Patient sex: F
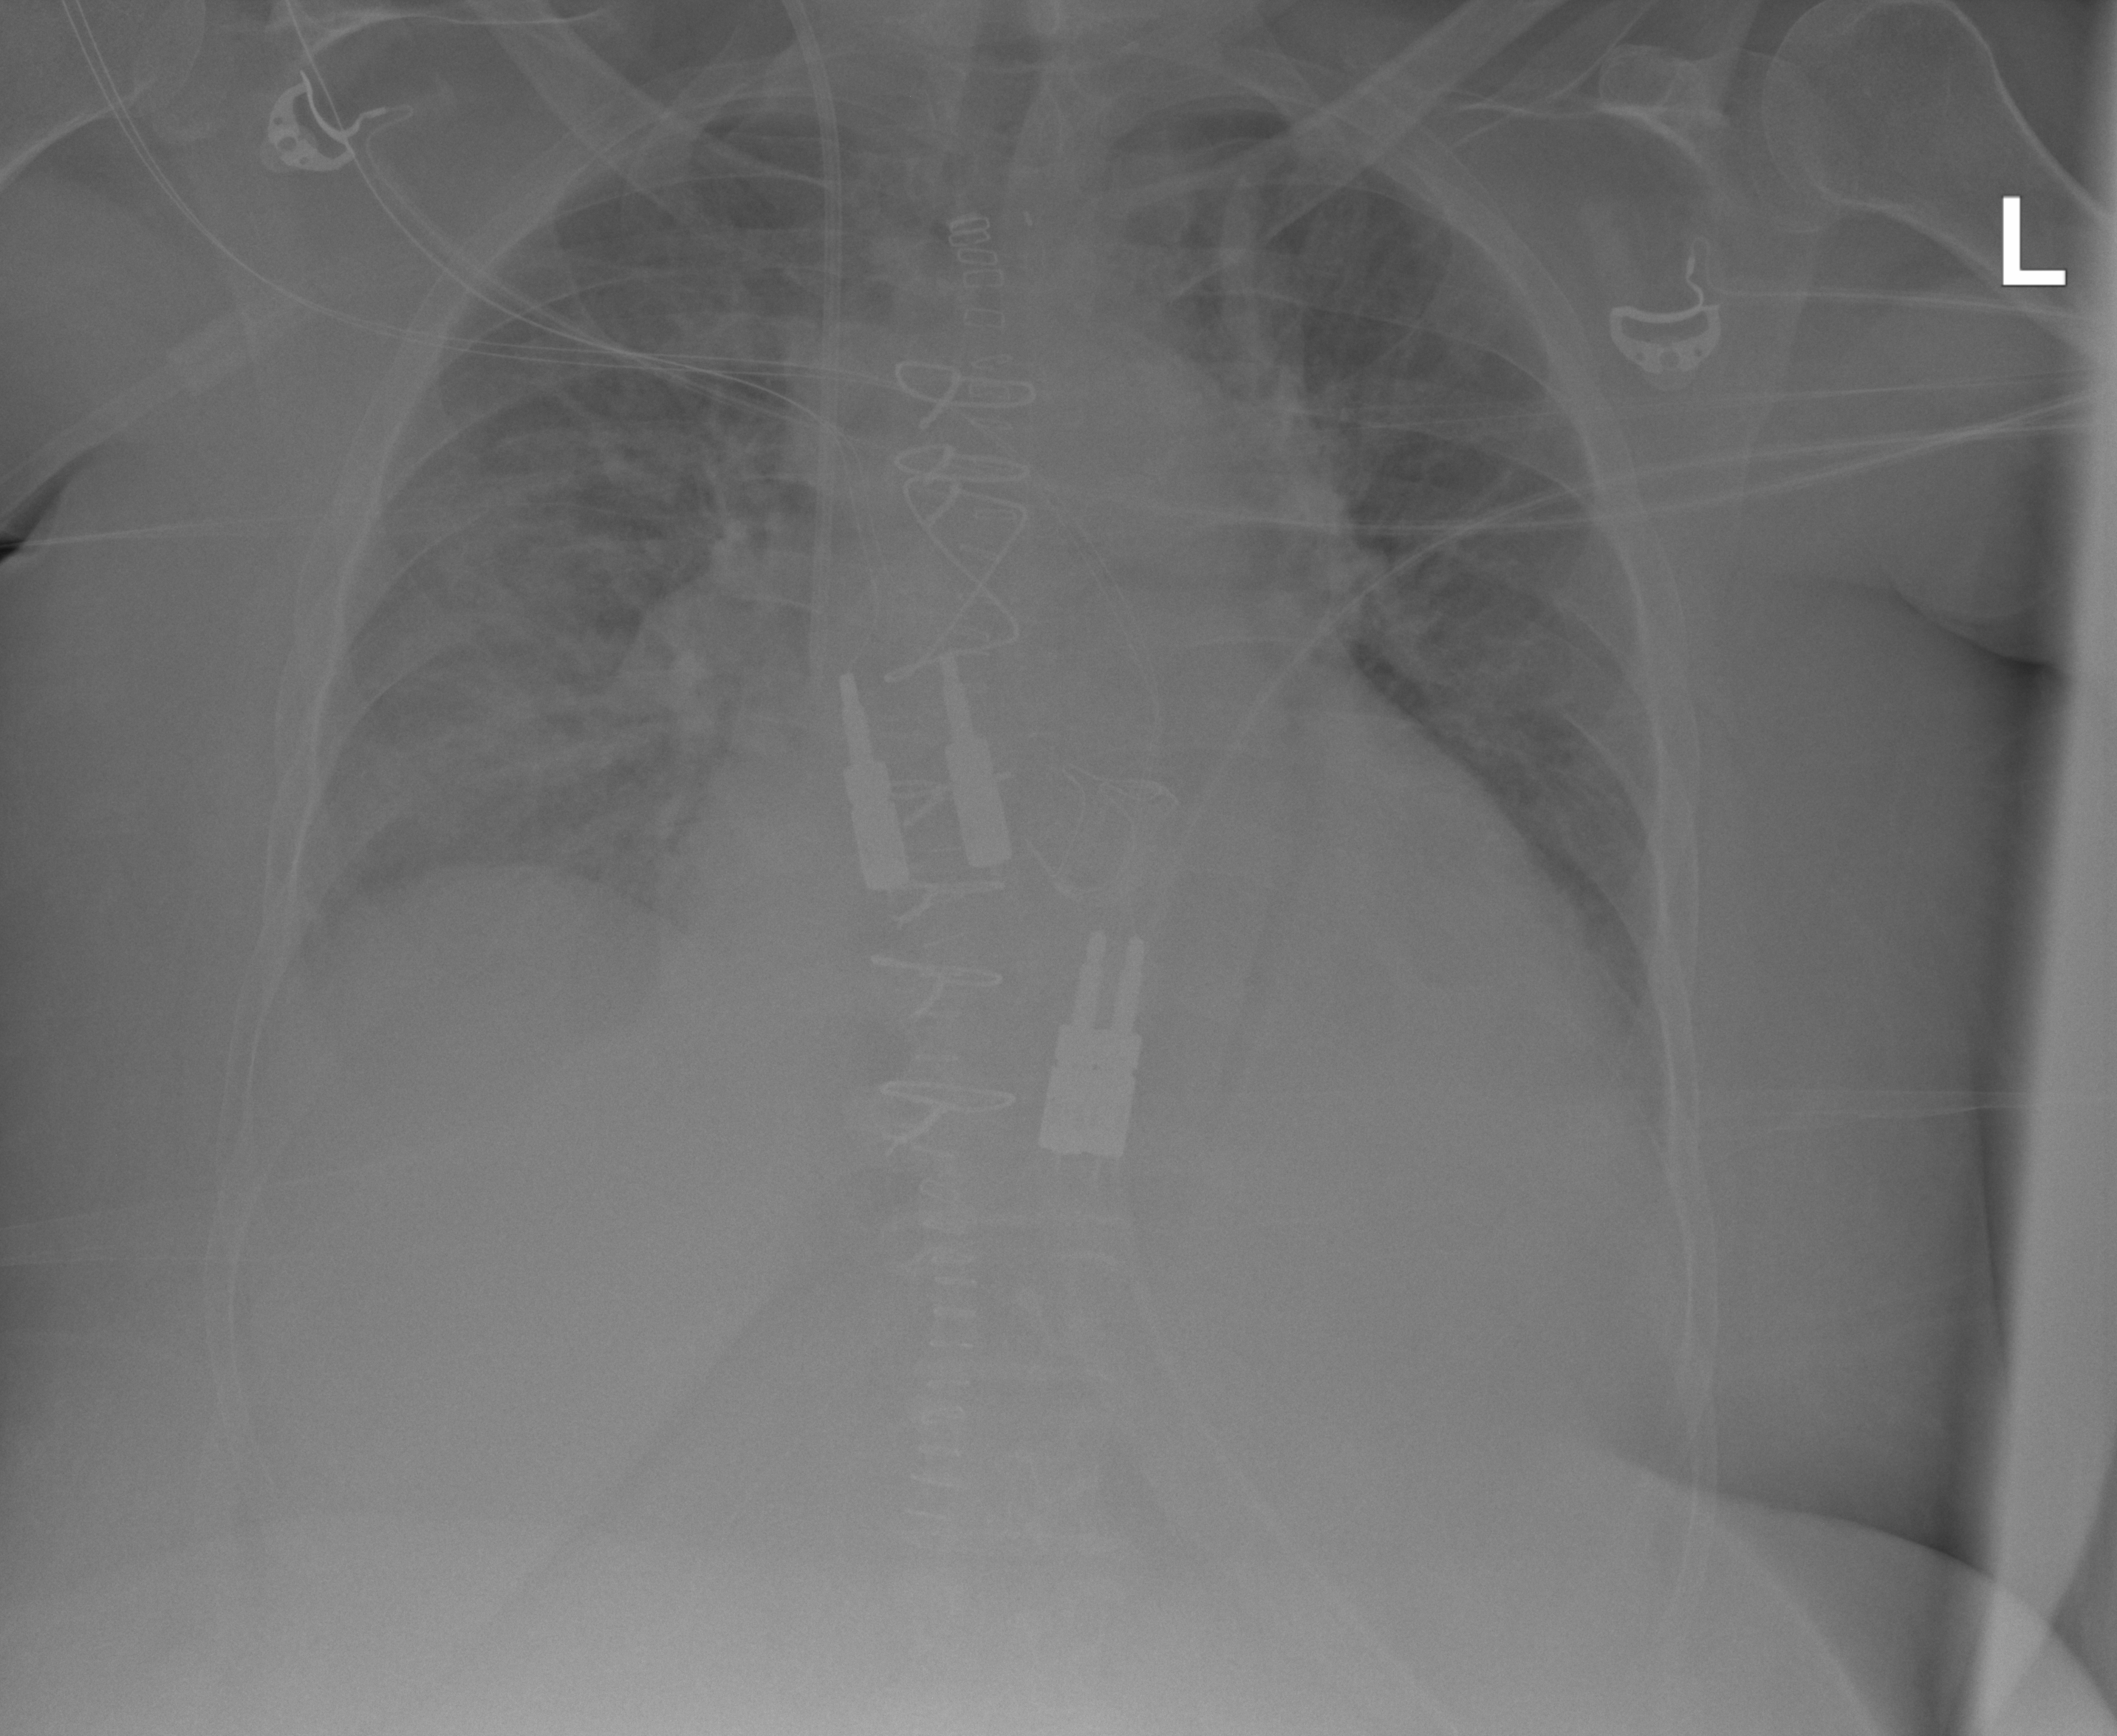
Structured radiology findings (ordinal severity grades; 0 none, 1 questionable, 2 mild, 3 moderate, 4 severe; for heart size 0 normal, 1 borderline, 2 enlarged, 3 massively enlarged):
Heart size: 2
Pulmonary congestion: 2
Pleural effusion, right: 2
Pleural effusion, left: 2
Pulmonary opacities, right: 2
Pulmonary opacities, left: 2
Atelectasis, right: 2
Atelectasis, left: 0